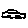
Label: car